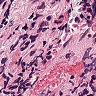
Metastatic tissue present: yes